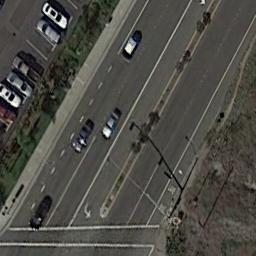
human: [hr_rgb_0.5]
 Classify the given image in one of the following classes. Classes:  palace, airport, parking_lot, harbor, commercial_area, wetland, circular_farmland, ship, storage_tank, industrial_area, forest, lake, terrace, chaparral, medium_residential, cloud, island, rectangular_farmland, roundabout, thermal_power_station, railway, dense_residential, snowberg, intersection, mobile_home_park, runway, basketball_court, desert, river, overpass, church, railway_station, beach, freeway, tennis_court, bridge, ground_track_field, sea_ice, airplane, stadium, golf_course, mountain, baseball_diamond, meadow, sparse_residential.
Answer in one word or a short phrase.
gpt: freeway